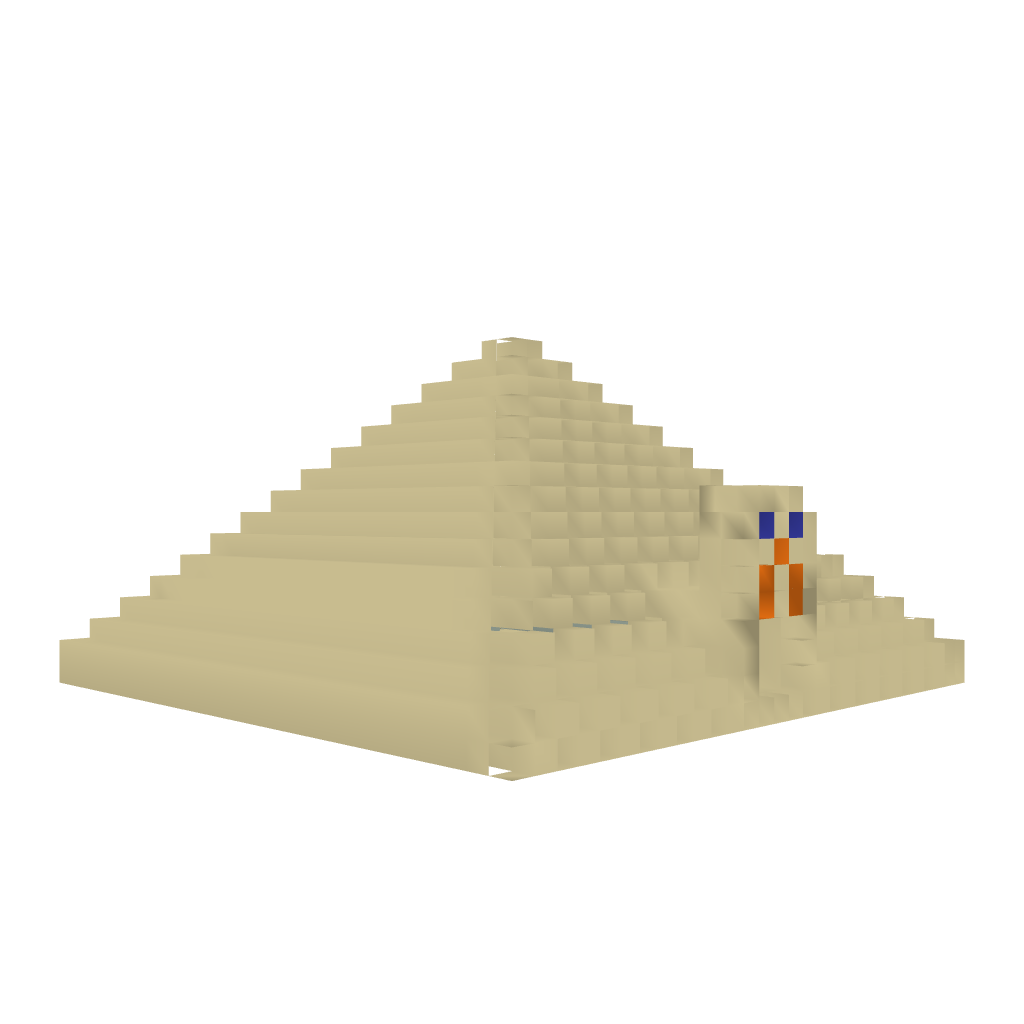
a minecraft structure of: Pyramid